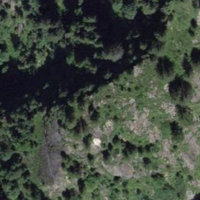
EUNIS habitat code: 23
Species observed at this site:
Primula hirsuta